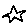
Label: star